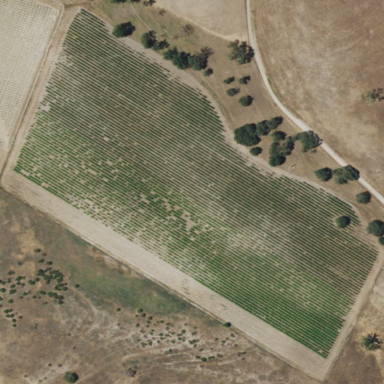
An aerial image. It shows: Vineyard growing grapes.